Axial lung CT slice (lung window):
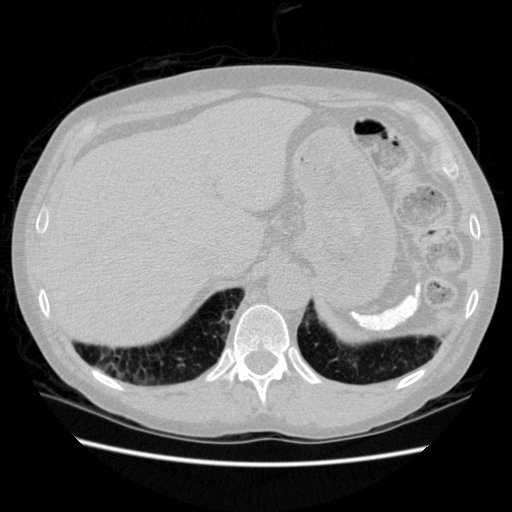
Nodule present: no